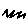
Label: zigzag